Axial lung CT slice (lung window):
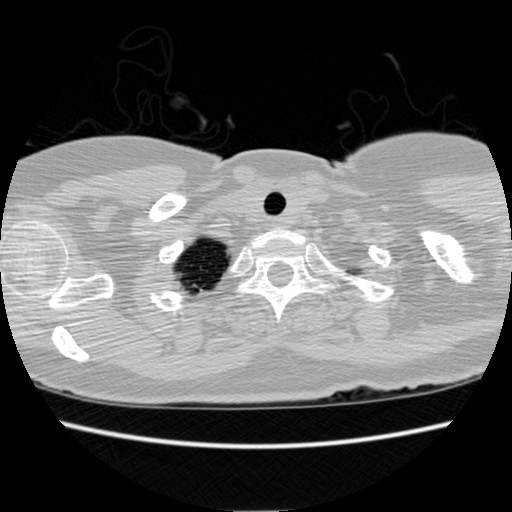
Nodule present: no